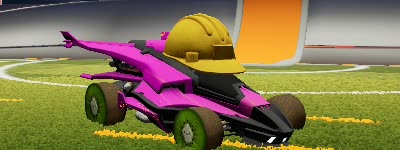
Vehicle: aftershock